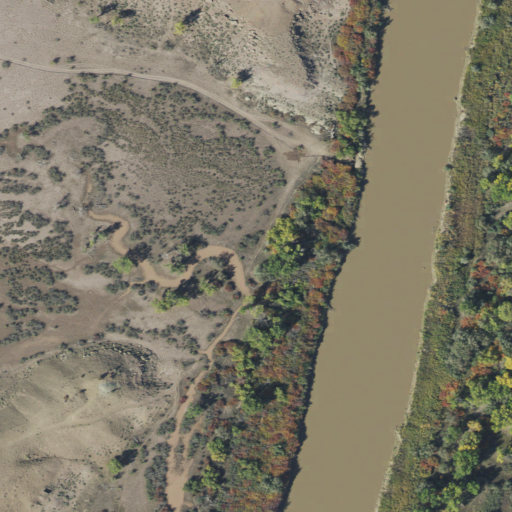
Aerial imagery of valley in Utah named Uteland Butte Wash containing woody wetlands, herbaceous wetlands, open water, shrub, and pasture